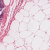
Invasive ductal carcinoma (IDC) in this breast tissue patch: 0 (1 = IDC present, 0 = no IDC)